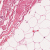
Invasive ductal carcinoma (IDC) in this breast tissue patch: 0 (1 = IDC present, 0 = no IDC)